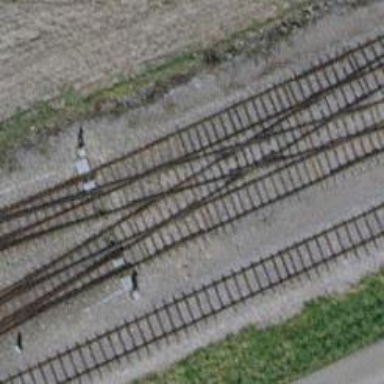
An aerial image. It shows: Railway crossing.